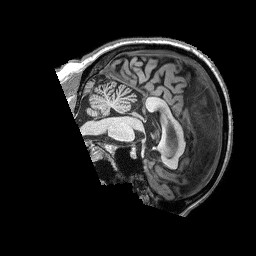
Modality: T1w
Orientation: sagittal
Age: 49
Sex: male
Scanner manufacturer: siemens
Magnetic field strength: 3 T
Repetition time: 2.53 s
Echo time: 0.00144 s